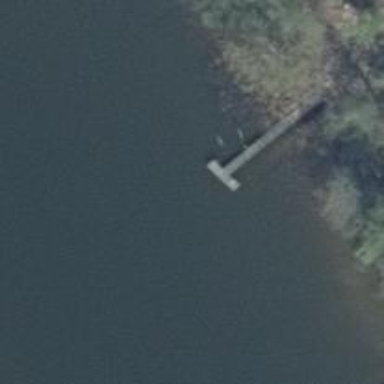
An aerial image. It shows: Man-made pier.